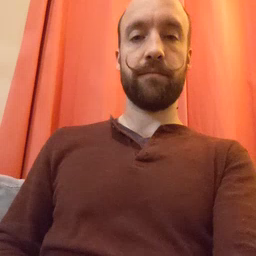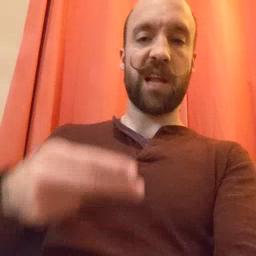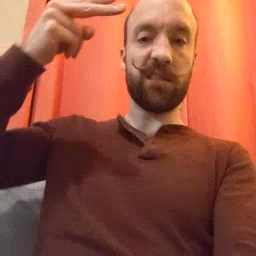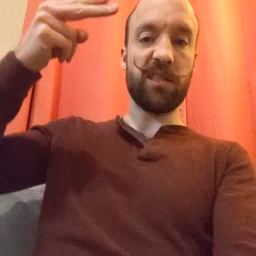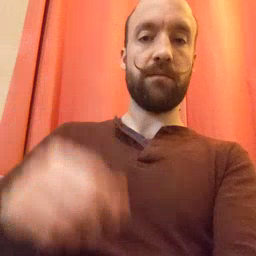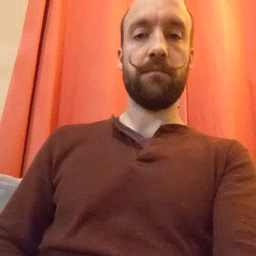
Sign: high